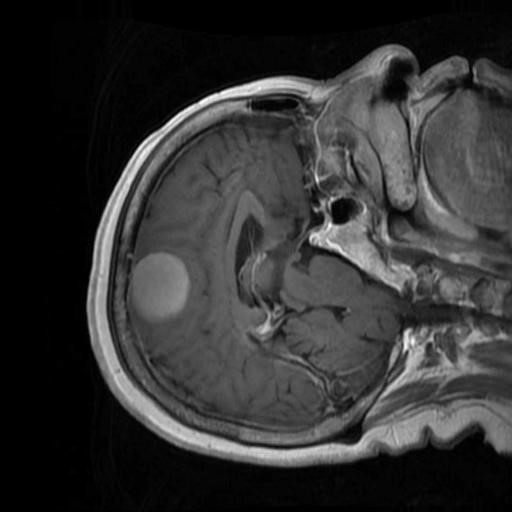
Label: brain_menin